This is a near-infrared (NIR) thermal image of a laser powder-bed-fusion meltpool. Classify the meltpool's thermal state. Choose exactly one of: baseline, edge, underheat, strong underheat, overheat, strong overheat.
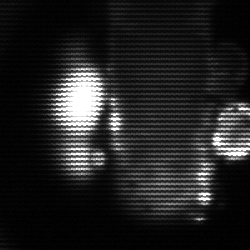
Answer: strong underheat